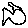
Label: fish